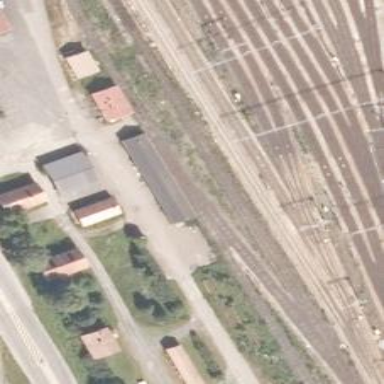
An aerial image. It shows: Railway yard in service.